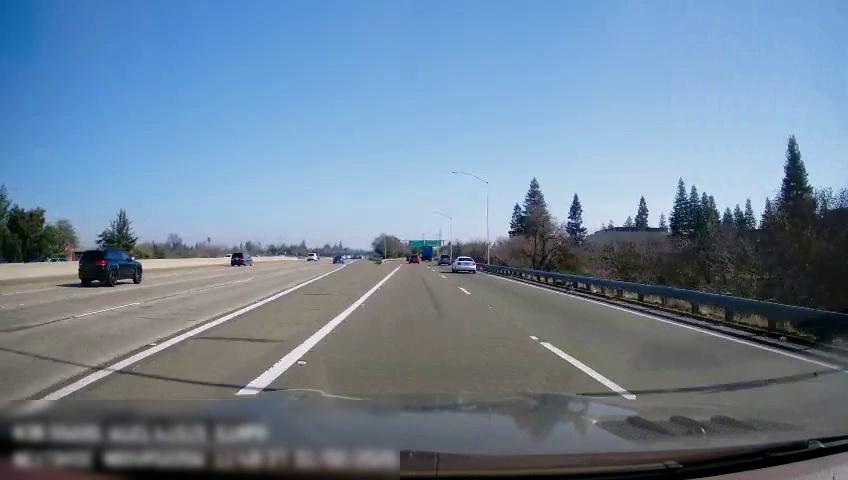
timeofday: Day
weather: Sunny
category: Drivable Space
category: Vehicles | Car
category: Vehicles | SUV
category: Vehicles | SUV
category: Vehicles | SUV
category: Vehicles | SUV
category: Vehicles | SUV
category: Vehicles | Truck
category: Lanes | Alternate Lane
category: Lanes | Alternate Lane
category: Lanes | Alternate Lane
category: Lanes | Current Lane
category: Lanes | Alternate Lane
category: Traffic | Signs
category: Traffic | Signs